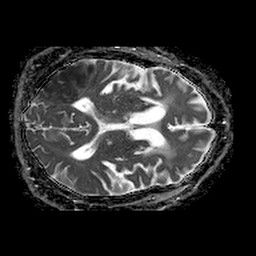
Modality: ADC
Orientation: axial
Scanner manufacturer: philips
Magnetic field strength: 1.5 T
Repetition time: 4.6 s
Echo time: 0.08437 s